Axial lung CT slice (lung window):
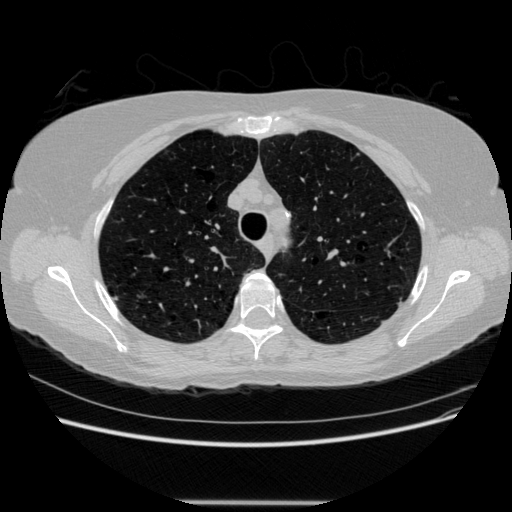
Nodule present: no